Field crop: maize
Growth stage: 2
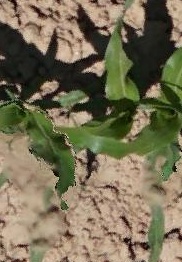
Species: maize